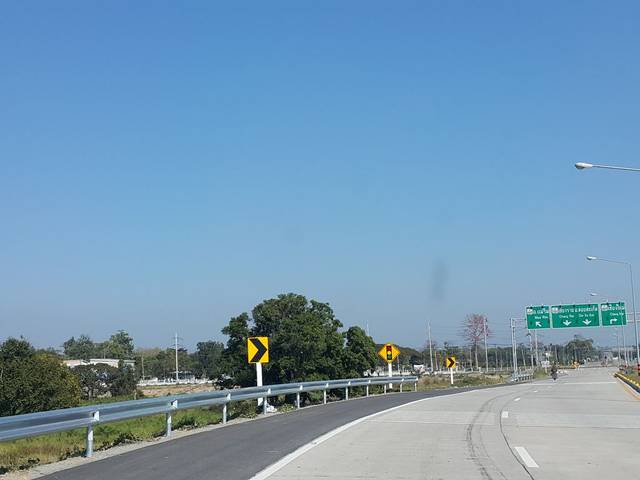
Region: Thailand
Coordinates: 18.867, 98.96